Field crop: maize
Growth stage: 1
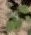
Species: chenopodium